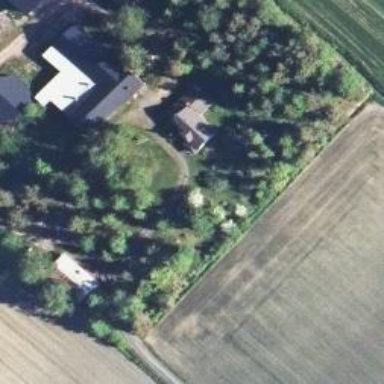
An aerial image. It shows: Farm.